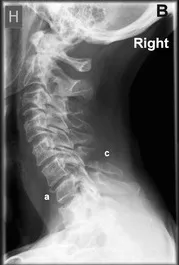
First diagnostic images (x-rays) of the cervical spine. , lateral cervical.
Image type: radiology (x_ray)